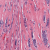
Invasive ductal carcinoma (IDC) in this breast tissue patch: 1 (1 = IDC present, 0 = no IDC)